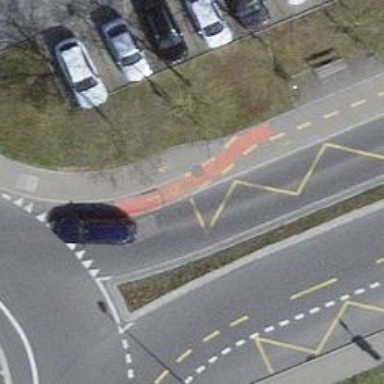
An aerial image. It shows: Secondary road with asphalt surface. There is cycle track on the right side.